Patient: sex M, age 58
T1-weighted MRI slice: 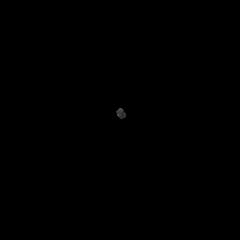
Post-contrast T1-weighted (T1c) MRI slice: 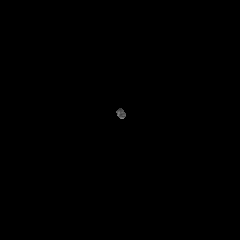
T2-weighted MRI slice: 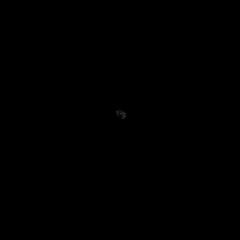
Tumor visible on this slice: no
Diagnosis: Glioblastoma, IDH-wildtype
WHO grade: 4